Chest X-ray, AP view. Patient: 50 years old, sex M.
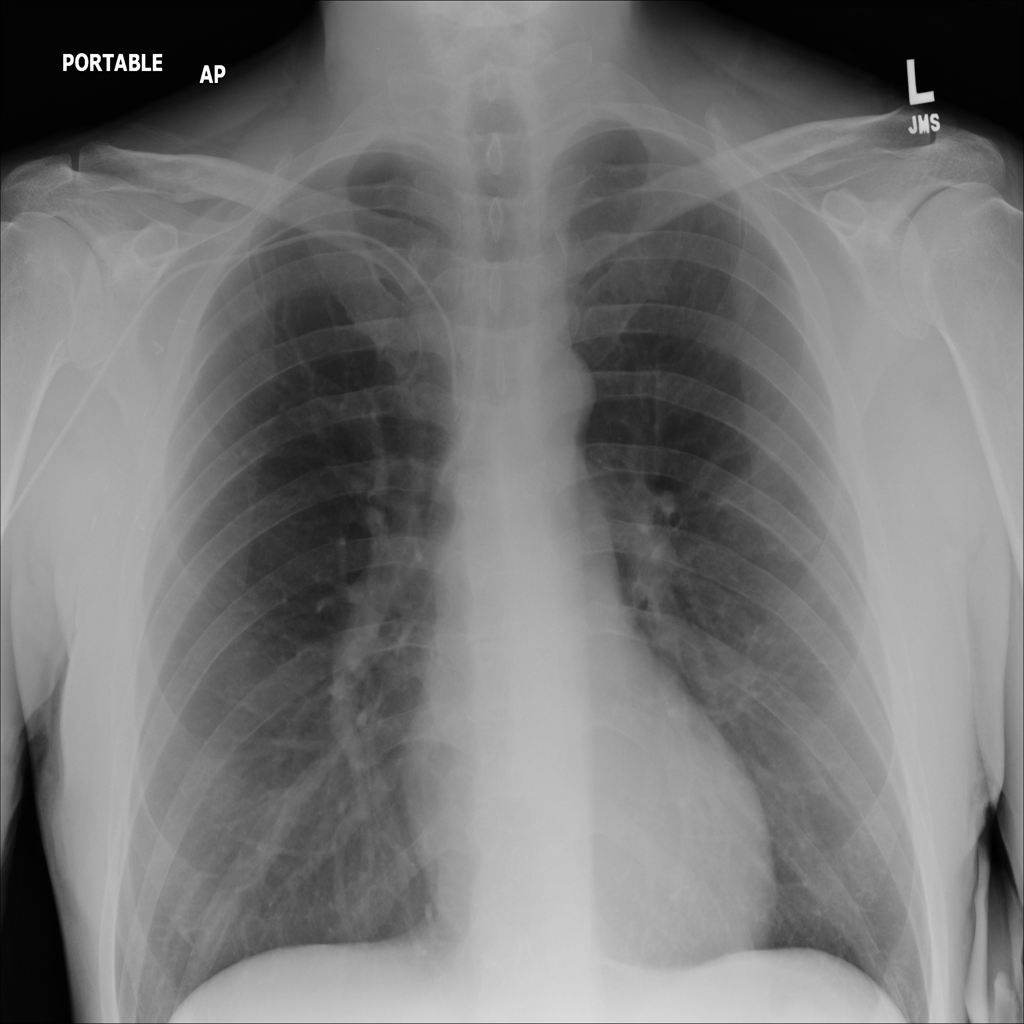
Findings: No Finding